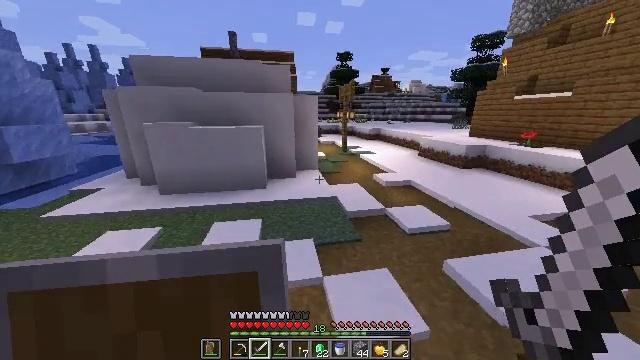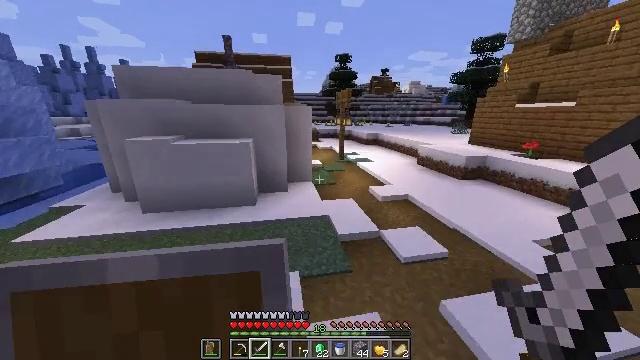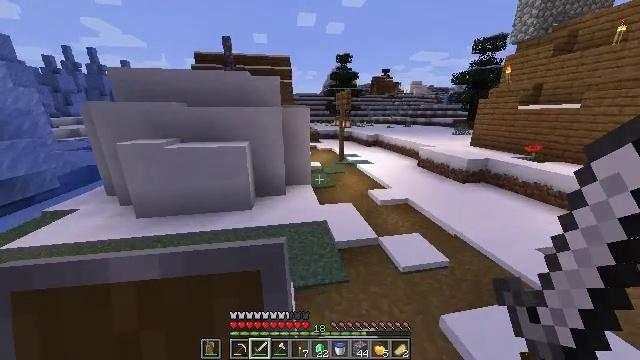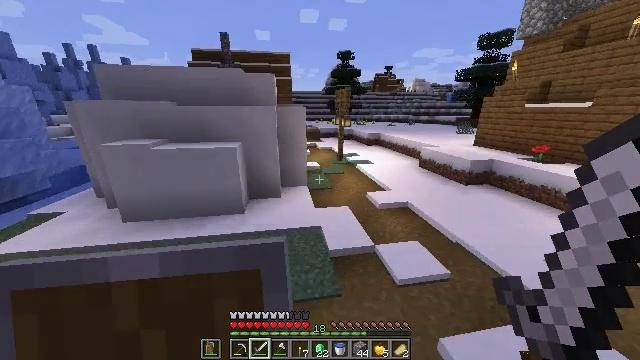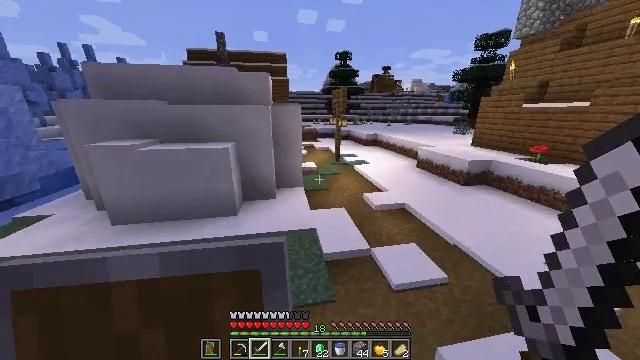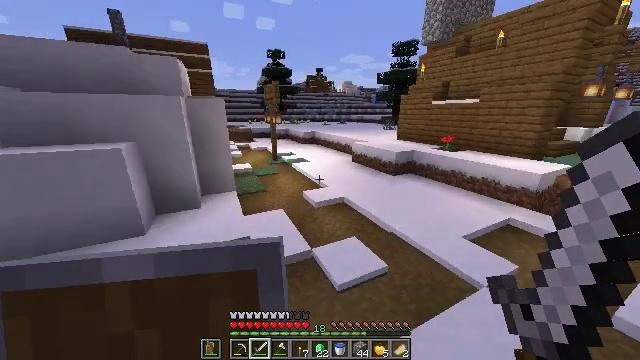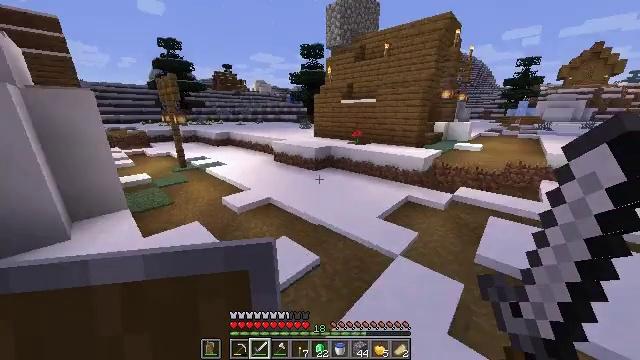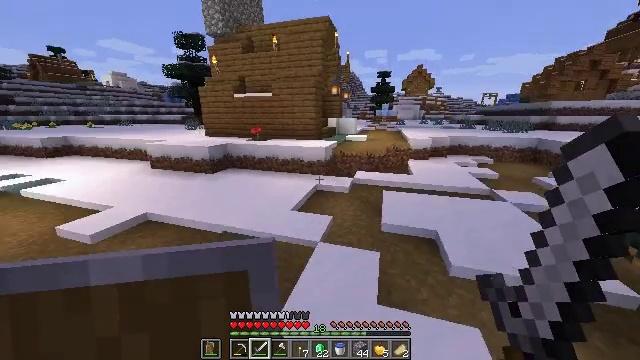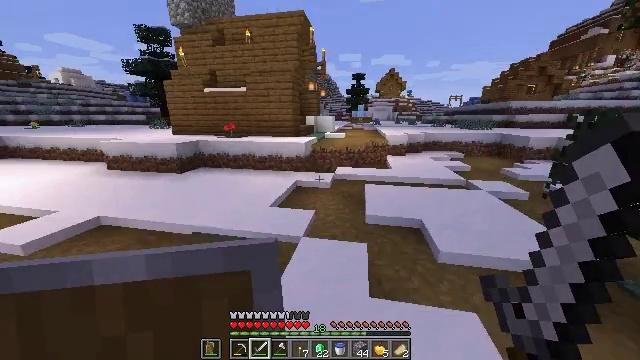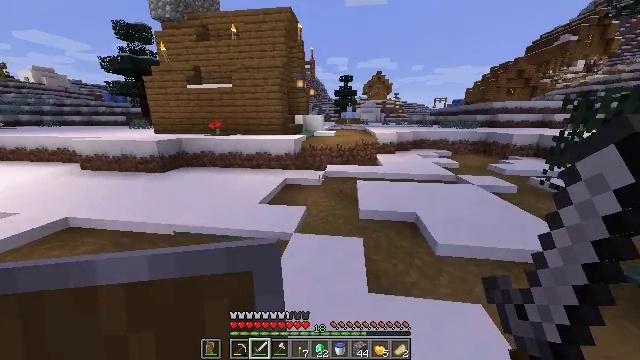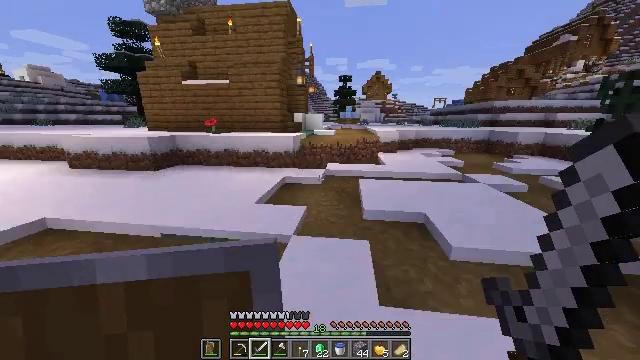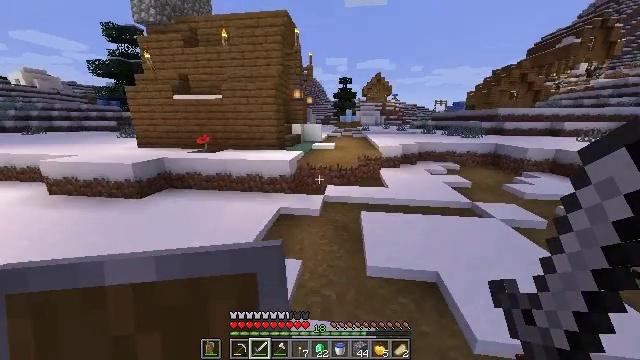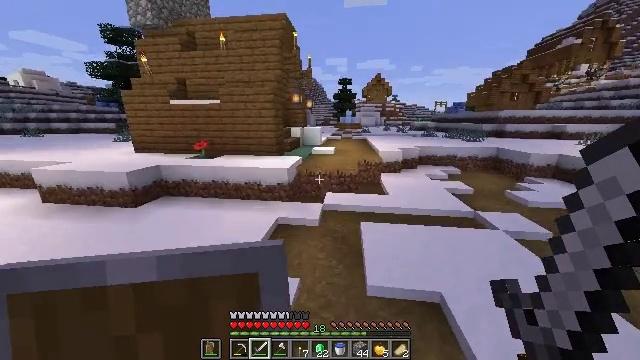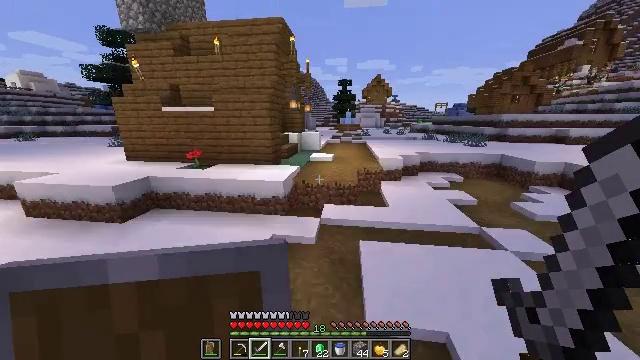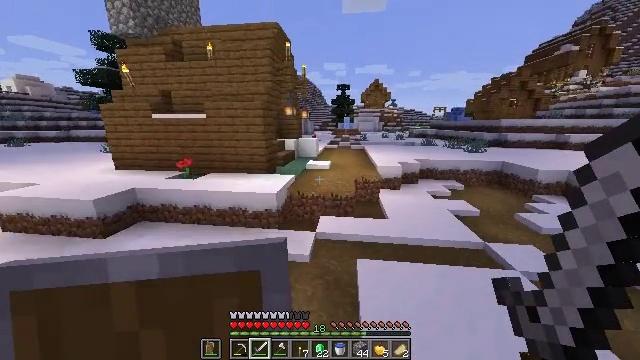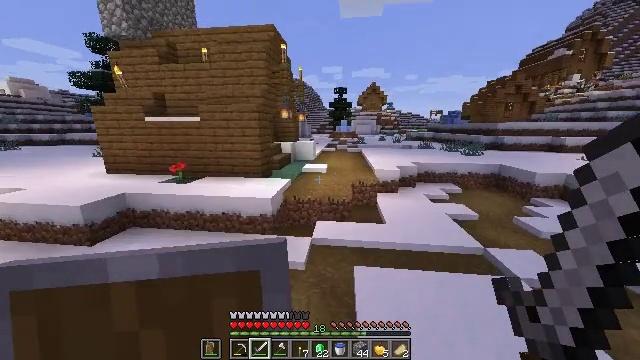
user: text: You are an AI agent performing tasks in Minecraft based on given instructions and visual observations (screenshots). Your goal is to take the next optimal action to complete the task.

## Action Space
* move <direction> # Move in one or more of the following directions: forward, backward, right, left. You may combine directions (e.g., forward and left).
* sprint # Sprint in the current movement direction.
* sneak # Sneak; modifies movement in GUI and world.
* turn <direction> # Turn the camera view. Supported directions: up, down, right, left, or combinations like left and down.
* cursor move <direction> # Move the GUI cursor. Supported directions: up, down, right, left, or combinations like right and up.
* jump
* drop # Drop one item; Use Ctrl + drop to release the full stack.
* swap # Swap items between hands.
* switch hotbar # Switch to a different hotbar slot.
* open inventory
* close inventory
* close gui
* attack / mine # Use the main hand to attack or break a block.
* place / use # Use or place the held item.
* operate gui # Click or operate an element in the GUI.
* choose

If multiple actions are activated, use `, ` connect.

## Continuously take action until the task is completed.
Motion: motion action
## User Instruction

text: Dismantle the blue bed.
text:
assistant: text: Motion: move forward and move right, sprint, jump
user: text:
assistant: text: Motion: move forward and move right, sprint, jump
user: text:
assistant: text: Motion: move forward and move right, sprint, jump
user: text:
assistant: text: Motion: move forward and move right, sprint, jump
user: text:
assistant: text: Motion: move forward and move right, sprint, turn right, jump
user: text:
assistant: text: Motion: move forward and move right, sprint, turn right, jump
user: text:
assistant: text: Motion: move forward and move right, sprint, turn right, jump
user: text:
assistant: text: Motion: move forward and move right, sprint, turn right, jump
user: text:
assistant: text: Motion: move forward and move right, sprint, turn right, jump
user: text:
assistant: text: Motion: move forward and move right, sprint, jump
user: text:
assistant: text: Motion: move forward and move right, sprint, jump
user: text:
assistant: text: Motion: move forward and move right, sprint, jump
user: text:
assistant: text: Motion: move forward and move right, sprint, jump
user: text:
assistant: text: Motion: move forward and move right, sprint, jump
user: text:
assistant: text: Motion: move forward and move right, sprint
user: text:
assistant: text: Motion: move forward and move right, sprint
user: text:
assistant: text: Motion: move forward and move right, sprint, turn right and up
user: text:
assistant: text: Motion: move forward, sprint, turn right and up
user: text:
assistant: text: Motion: move forward, sprint, turn right
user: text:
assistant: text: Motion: move forward, sprint
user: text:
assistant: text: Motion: move forward, sprint
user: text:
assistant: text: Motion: move forward, sprint
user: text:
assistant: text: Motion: move forward, sprint
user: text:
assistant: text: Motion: move forward, sprint
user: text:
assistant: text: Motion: move forward, sprint
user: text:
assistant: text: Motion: move forward, sprint
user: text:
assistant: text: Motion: move forward, sprint
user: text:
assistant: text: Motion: move forward, sprint
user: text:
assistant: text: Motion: move forward, sprint, turn left and down
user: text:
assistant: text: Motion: move forward, sprint, turn left